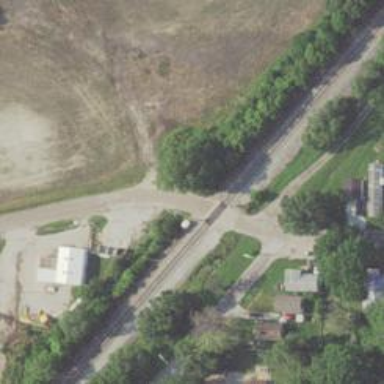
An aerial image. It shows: Level crossing with lights on the railway.